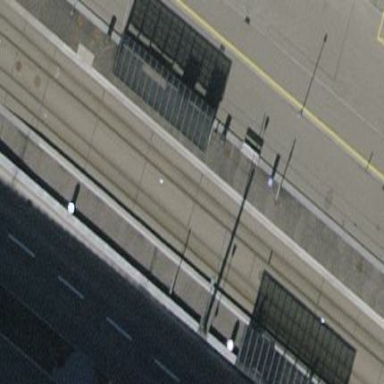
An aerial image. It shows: Platform at the railway with shelter for public transport.